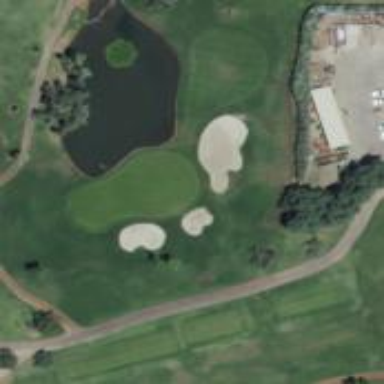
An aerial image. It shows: View of golf hole.